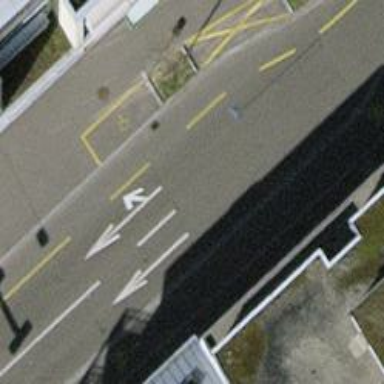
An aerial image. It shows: Secondary road with asphalt surface. There are separate sidewalks on both sides and cycle track on the left.